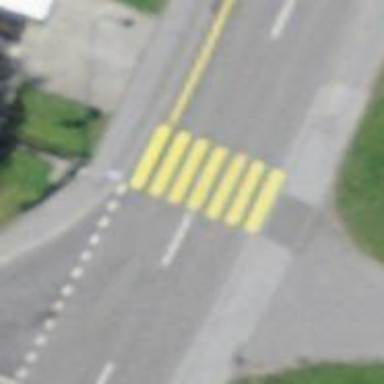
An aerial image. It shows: Zebra crossing for pedestrians.